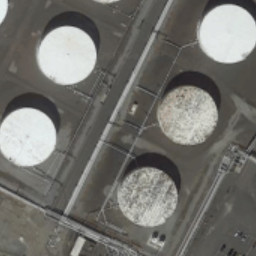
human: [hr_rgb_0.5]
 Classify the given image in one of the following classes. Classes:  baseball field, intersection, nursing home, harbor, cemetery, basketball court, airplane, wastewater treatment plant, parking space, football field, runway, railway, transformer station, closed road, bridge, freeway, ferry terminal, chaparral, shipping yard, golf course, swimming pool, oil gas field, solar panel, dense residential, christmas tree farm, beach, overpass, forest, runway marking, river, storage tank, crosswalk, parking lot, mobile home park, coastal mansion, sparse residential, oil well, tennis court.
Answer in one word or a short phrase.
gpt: storage tank